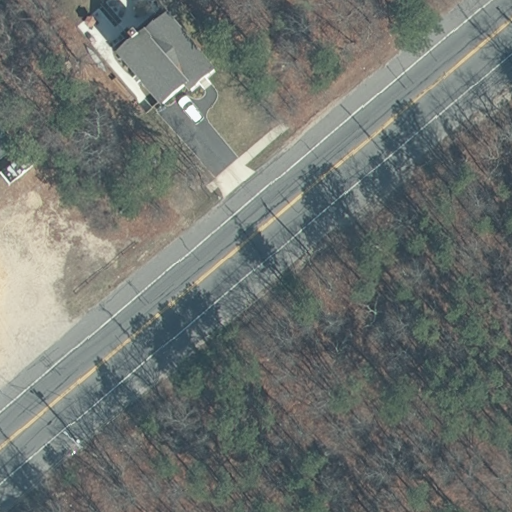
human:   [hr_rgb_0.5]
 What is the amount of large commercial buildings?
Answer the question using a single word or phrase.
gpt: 0

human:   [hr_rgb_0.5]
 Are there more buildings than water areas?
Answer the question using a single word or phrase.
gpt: yes

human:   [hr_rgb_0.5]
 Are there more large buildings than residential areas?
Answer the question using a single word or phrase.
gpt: no

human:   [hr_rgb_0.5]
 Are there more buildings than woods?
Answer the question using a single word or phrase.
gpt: yes

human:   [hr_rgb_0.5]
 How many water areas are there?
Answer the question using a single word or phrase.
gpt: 0

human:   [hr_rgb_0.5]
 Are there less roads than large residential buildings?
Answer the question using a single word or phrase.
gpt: no

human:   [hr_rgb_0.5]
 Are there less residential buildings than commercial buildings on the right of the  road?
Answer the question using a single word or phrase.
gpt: no

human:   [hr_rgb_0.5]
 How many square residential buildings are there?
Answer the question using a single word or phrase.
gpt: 0

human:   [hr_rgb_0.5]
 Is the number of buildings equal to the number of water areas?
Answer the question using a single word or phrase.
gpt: no

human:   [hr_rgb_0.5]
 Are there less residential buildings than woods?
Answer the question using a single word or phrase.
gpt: no

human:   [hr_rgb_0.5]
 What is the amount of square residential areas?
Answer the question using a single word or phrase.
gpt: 0

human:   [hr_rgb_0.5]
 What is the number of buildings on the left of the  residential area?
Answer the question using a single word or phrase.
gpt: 2

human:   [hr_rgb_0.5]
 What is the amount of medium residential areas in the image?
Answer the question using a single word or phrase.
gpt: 0

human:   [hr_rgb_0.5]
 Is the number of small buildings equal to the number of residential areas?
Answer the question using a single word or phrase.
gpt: yes

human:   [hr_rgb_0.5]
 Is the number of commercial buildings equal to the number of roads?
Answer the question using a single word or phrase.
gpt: no

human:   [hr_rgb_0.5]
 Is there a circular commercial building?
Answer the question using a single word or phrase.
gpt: no

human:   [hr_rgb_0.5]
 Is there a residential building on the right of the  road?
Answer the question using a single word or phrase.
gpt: no

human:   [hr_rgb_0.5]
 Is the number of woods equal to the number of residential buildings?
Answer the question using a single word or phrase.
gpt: no

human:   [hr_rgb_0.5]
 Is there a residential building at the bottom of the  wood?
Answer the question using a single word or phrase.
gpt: yes

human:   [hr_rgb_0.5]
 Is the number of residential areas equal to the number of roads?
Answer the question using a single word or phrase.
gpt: yes

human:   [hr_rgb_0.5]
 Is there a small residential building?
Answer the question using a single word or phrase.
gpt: yes

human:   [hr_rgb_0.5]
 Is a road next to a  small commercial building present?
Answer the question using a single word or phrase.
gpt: no

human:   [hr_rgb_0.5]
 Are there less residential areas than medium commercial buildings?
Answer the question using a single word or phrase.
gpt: no

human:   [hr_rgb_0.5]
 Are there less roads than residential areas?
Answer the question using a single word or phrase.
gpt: no

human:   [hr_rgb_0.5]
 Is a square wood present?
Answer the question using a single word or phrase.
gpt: no

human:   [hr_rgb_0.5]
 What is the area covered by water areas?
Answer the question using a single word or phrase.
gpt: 0m2

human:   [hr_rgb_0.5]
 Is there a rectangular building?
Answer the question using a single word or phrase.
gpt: yes

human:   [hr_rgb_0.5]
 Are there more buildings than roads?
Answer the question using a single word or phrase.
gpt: yes

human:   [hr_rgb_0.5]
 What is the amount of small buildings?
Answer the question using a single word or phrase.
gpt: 1

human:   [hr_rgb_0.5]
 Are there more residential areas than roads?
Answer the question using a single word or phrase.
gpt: no

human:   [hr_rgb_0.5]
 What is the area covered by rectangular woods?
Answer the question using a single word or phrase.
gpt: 1283m2

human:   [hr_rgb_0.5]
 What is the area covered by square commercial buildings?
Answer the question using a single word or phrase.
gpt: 0m2

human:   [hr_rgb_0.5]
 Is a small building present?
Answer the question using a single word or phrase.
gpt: yes

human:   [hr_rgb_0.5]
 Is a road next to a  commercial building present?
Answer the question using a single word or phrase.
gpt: no

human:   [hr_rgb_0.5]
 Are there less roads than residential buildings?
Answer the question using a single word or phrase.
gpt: yes

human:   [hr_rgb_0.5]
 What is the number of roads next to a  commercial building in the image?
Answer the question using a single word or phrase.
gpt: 0